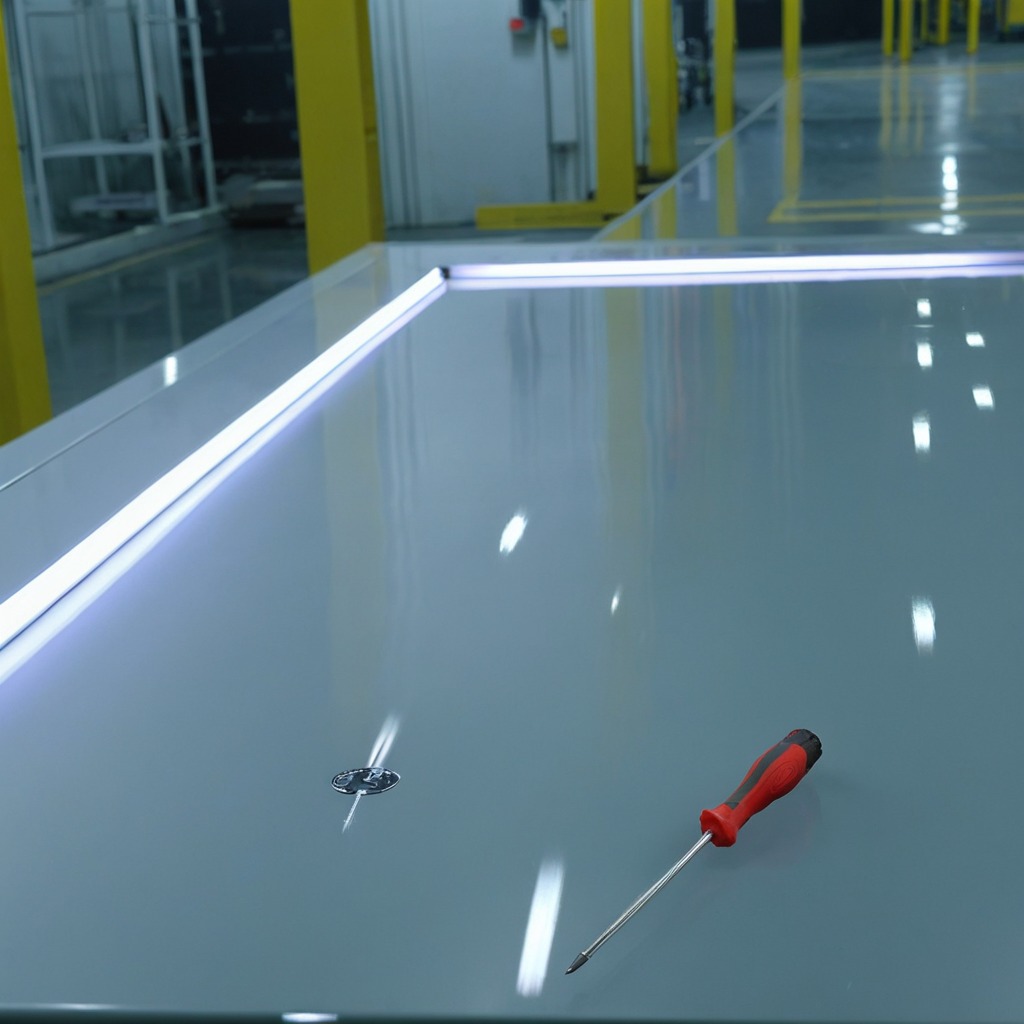
A screwdriver is lying on a high-gloss table in a ship maintenance bay industrial lighting.